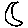
Label: moon